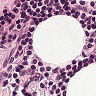
Metastatic tissue present: no